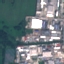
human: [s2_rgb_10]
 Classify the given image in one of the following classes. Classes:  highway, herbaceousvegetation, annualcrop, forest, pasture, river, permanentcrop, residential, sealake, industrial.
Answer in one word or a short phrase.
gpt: Industrial